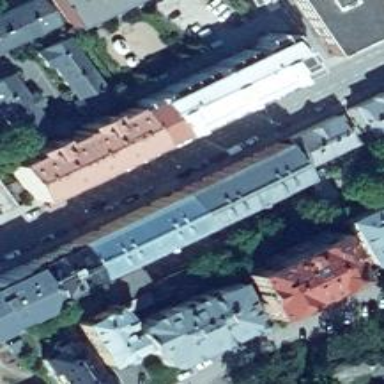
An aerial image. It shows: Yellow apartment building with gabled metal roof in DarkSalmon color.